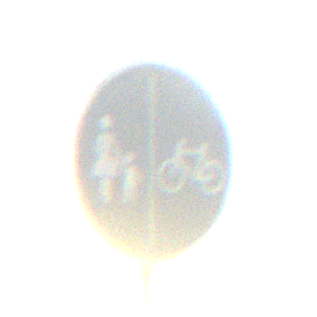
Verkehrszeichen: GetrennterRadUndGehwegRadwegRechts
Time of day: SunriseSunset
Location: Outdoor (Nature)
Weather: PartlyCloudy
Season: NotSpecified
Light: Natural